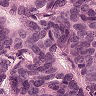
Metastatic tissue present: yes